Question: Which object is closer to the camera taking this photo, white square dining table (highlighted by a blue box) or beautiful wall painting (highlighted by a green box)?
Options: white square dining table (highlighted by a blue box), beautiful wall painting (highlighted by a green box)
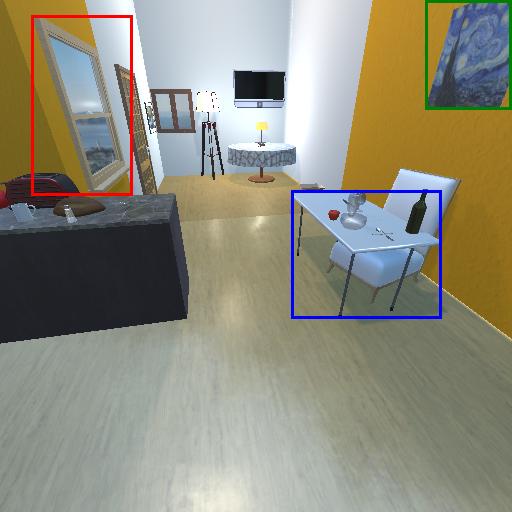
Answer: white square dining table (highlighted by a blue box)